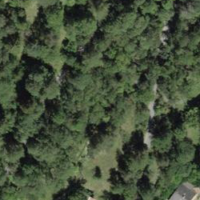
EUNIS habitat code: 24
Species observed at this site:
Silene nutans
Salvia pratensis